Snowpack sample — Snodgrass Mountain, Crested Butte, Colorado (2/4/25, 12:06 PM MST)
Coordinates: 38.923, -106.968
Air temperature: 35 °F
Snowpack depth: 80 cm
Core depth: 50 cm
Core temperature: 30.2 °F
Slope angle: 14°, slope face: 78°
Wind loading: low
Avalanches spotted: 0
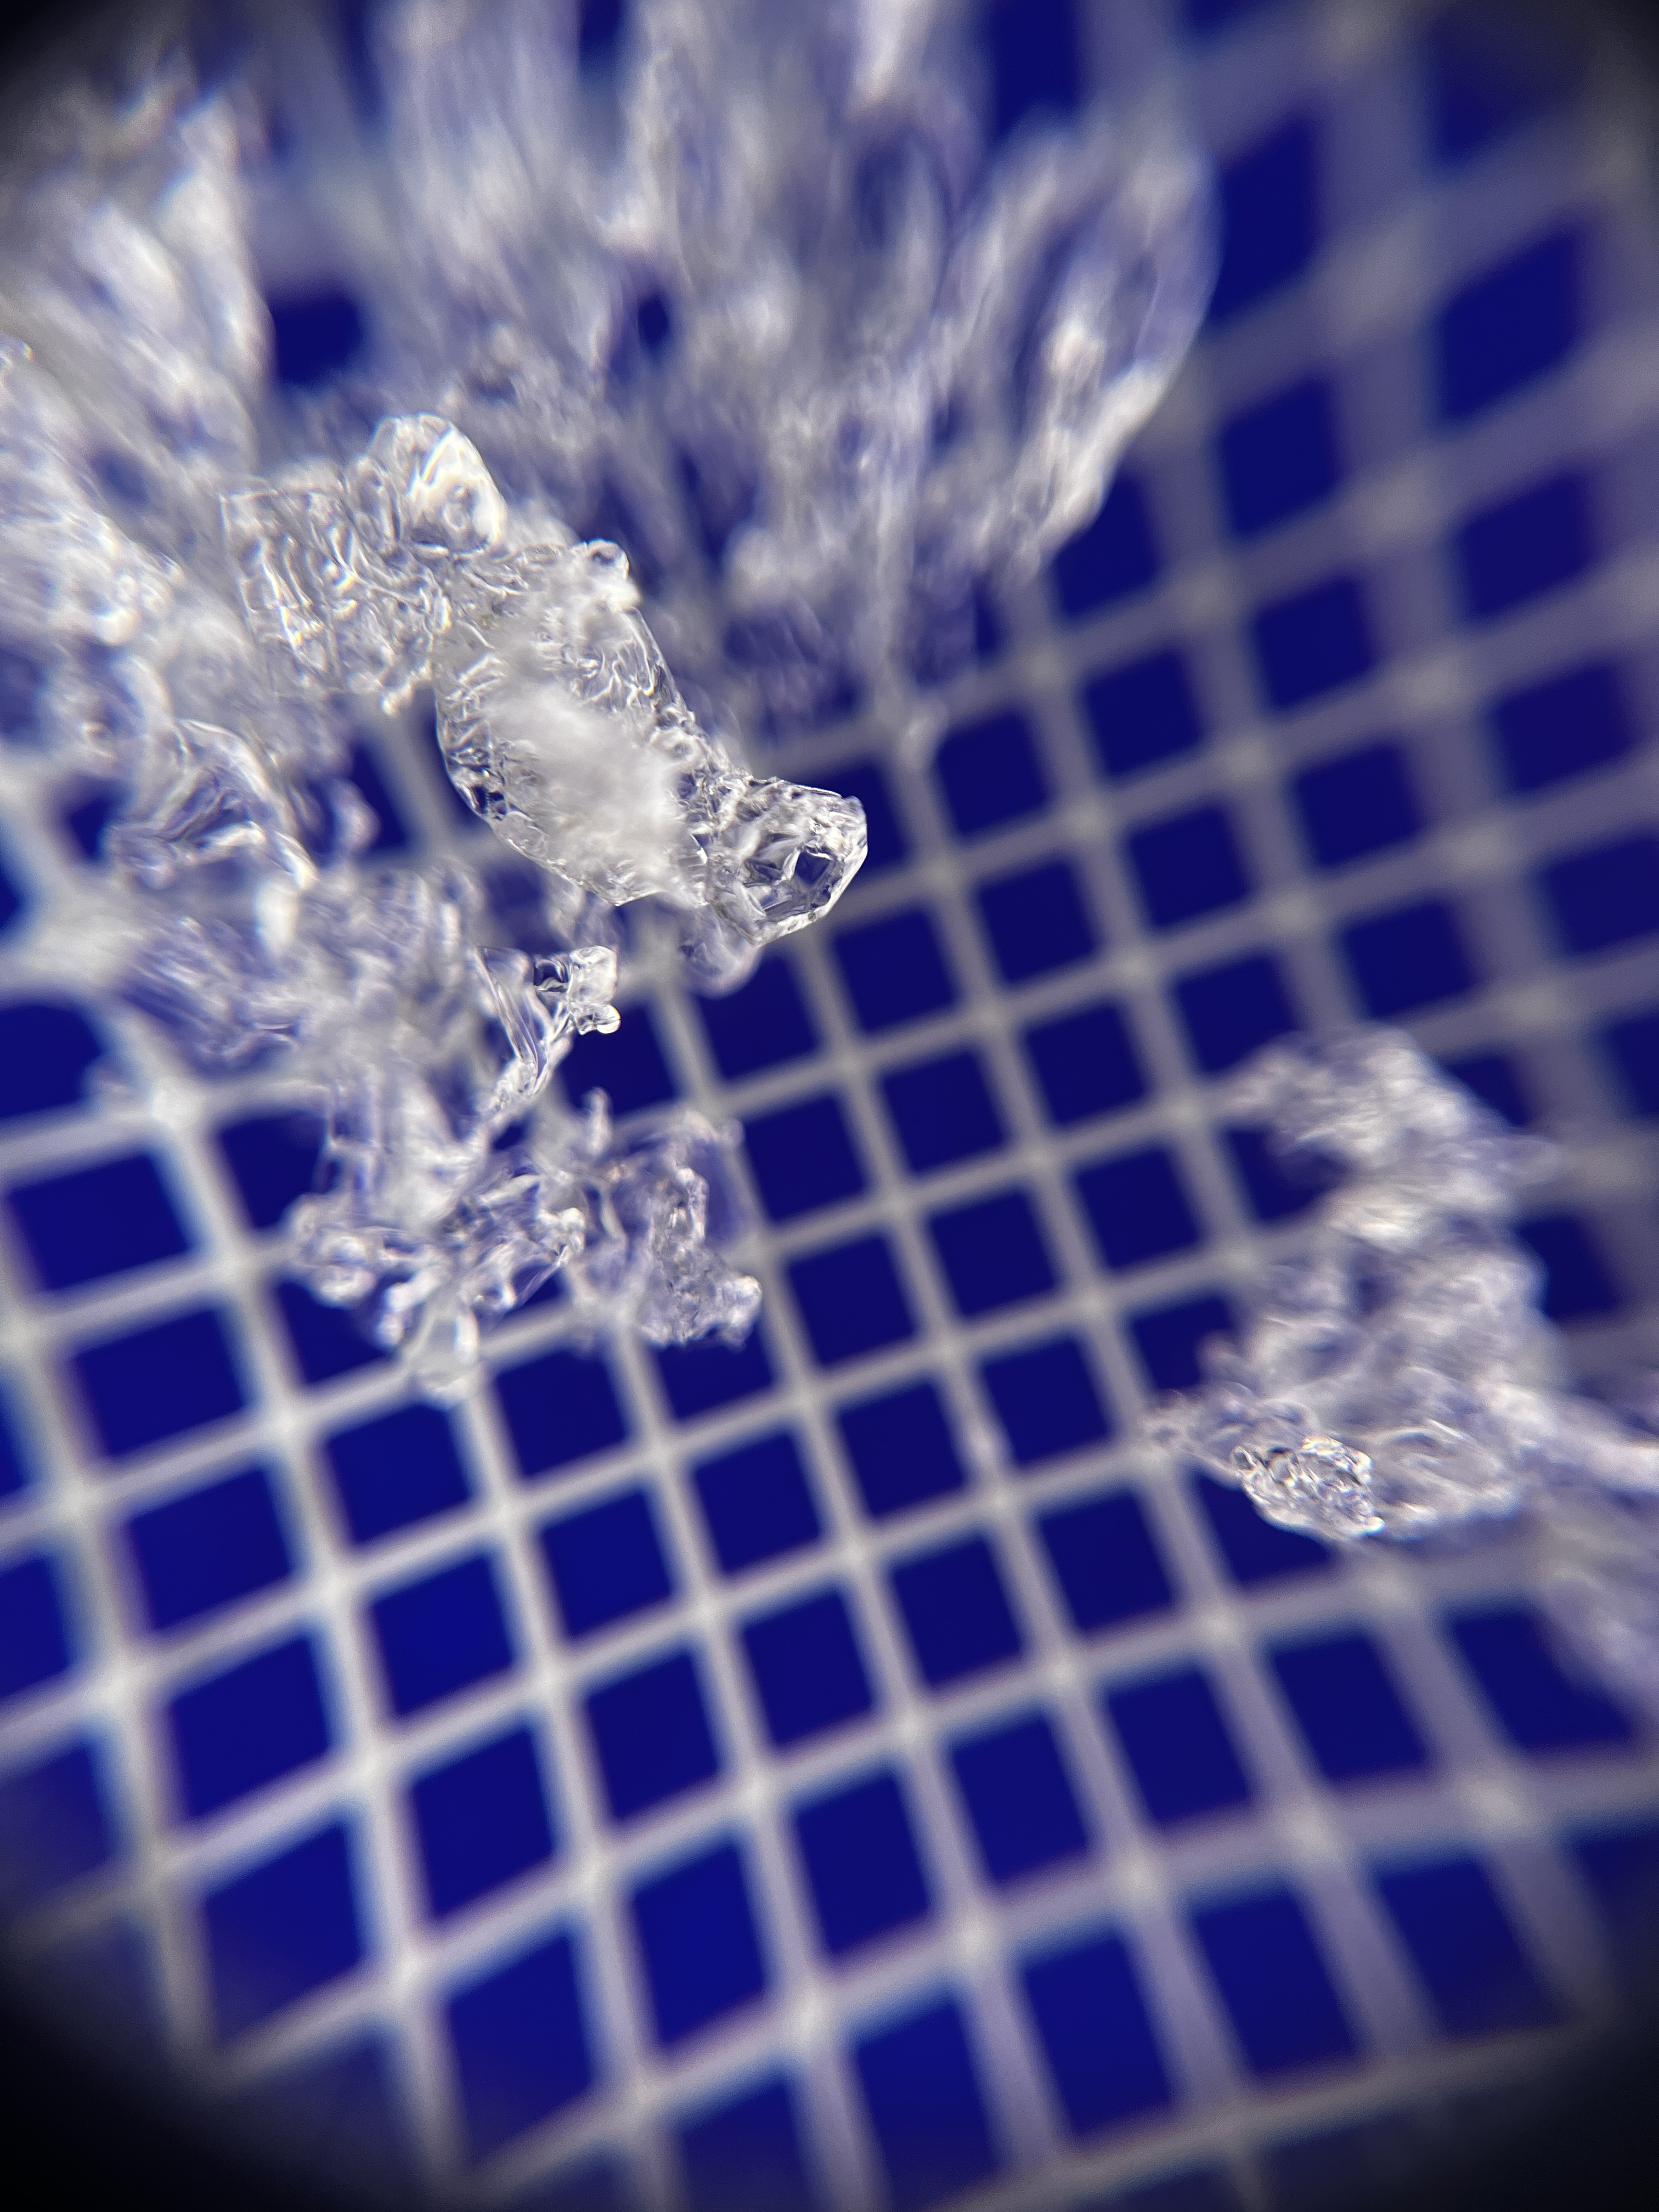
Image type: magnified_profile
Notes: No avalanches nearby, unusually warm weather for the last month reported by residents, Collected 25 yards from treeline